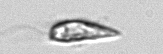
Label: Euglena